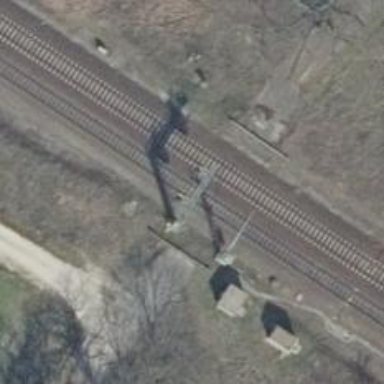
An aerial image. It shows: Railway signal.